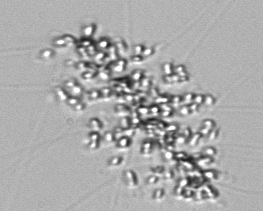
Label: Chaetoceros_didymus_TAG_external_flagellate